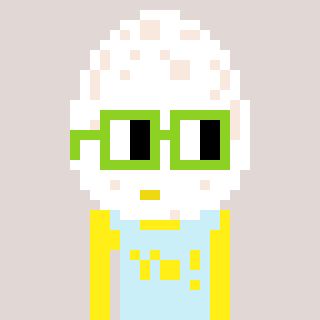
a pixel art character with square light green glasses, a egg-shaped head and a cold-colored body on a warm background